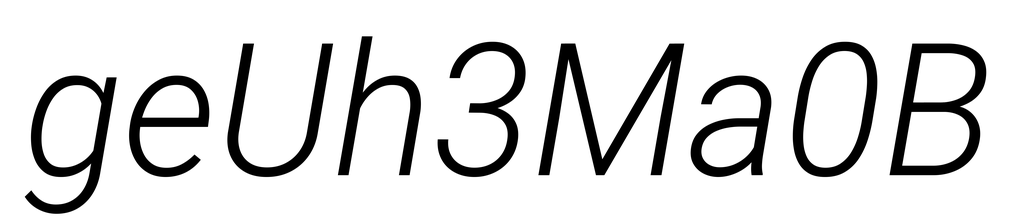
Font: Roboto-Italic_Light_Italic